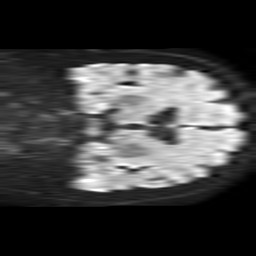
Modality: TRACE
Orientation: coronal
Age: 54
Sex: female
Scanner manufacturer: philips
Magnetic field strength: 1.5 T
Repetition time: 4.6 s
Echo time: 0.08631 s